Here is the time-frequency representation (spectrogram) of a rolling-element bearing's vibration measurement. Classify the bearing condition as one of: normal, inner_race, outer_race, ball.
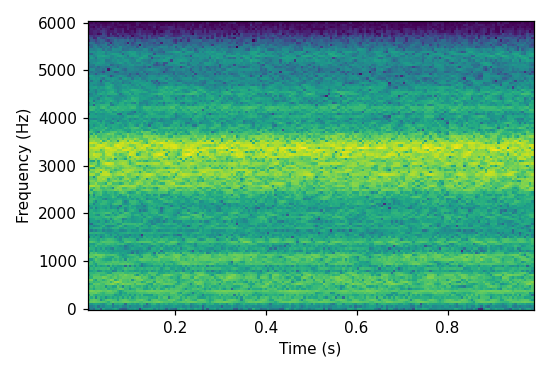
Answer: ball